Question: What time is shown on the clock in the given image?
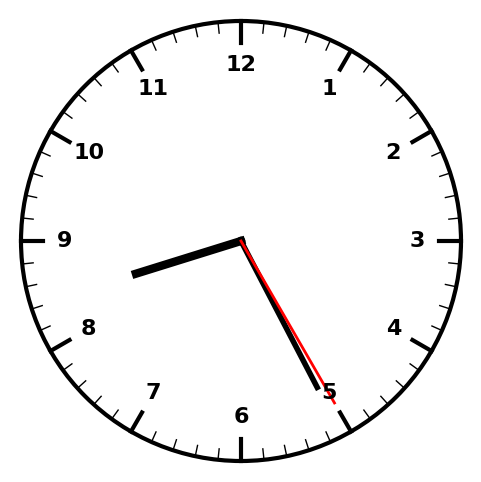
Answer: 08:25:25